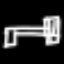
Label: bed